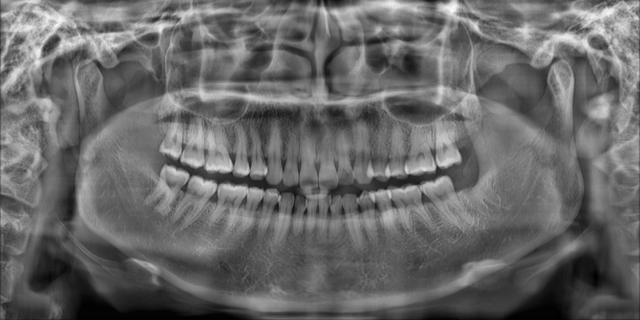
adult